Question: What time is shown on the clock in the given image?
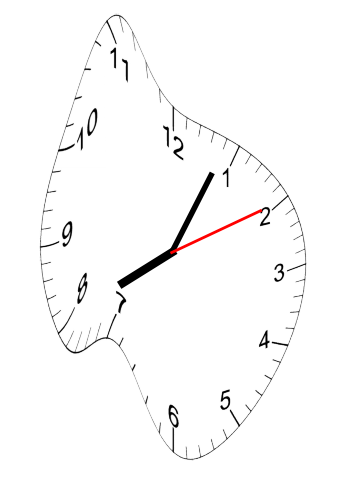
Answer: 08:04:10